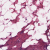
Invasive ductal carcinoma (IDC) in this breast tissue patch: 1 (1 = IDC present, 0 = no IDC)